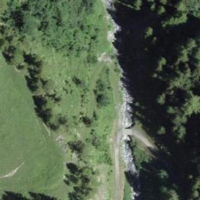
EUNIS habitat code: 24
Species observed at this site:
Anthyllis vulneraria